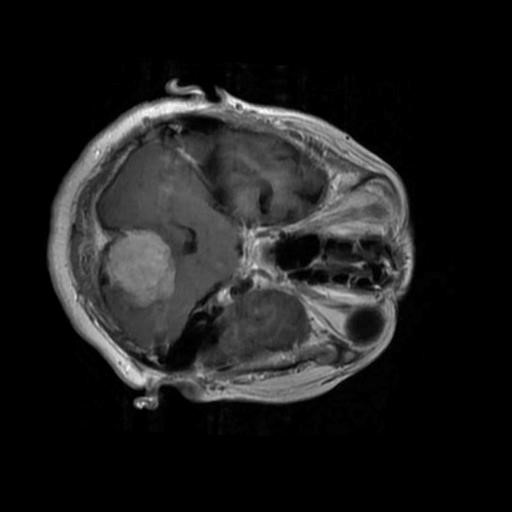
Label: brain_menin